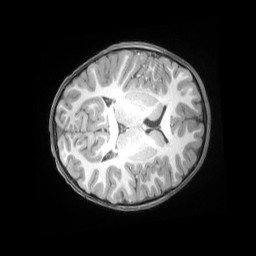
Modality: T1w
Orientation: axial
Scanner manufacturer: siemens
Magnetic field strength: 3 T
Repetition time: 2.53 s
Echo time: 0.00169 s